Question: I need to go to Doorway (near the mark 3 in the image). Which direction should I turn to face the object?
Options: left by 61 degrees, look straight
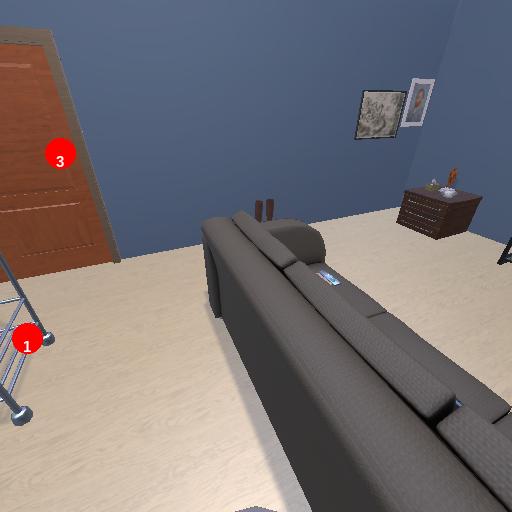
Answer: left by 61 degrees